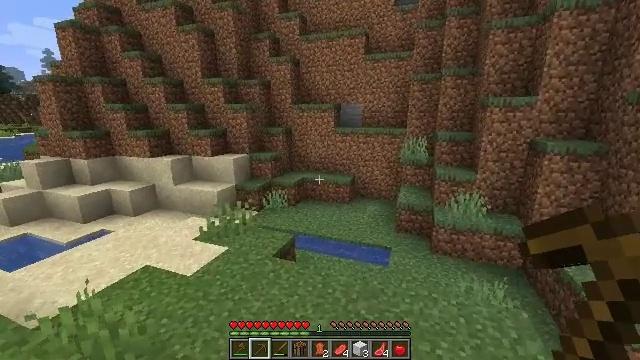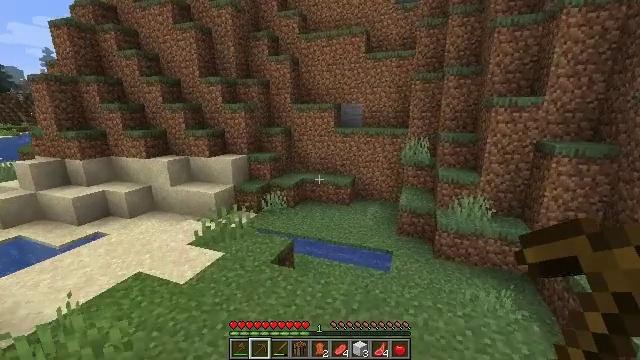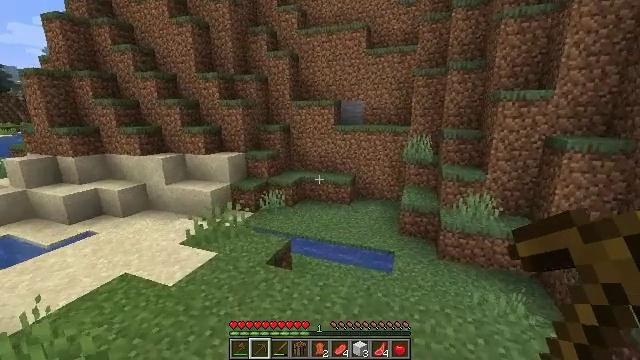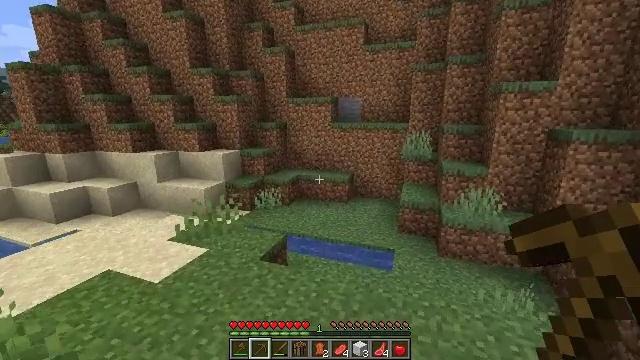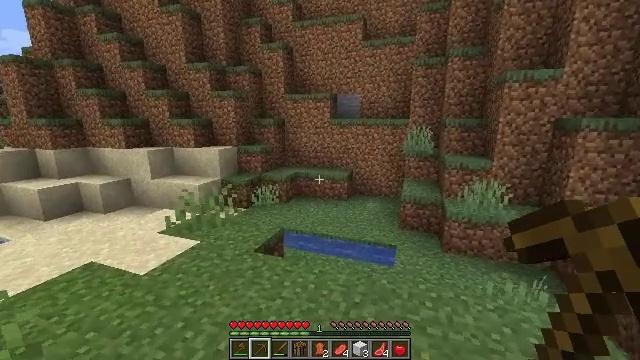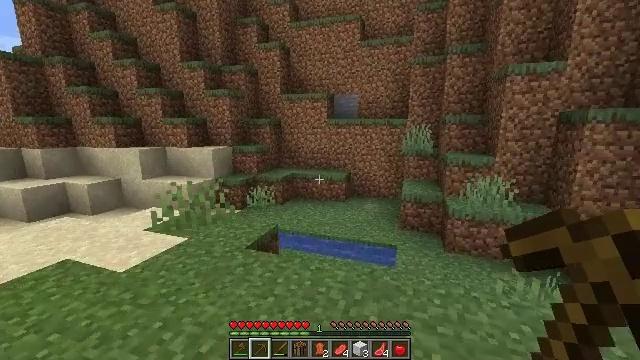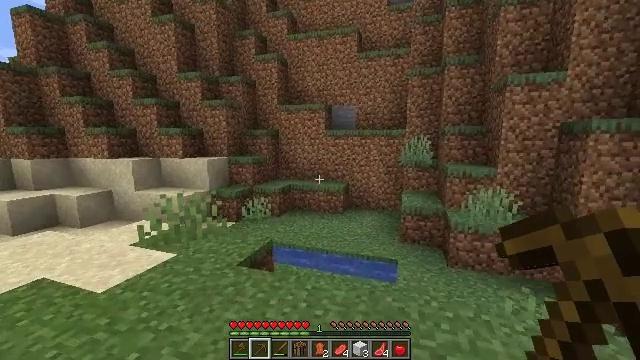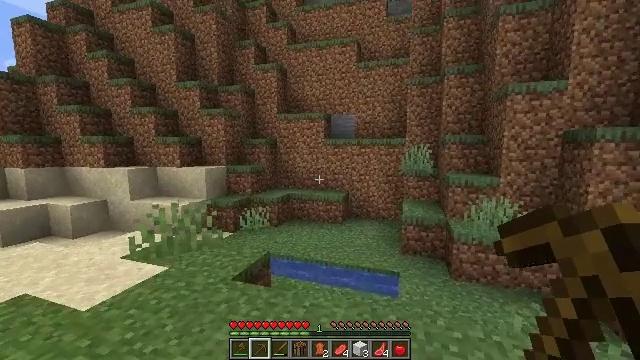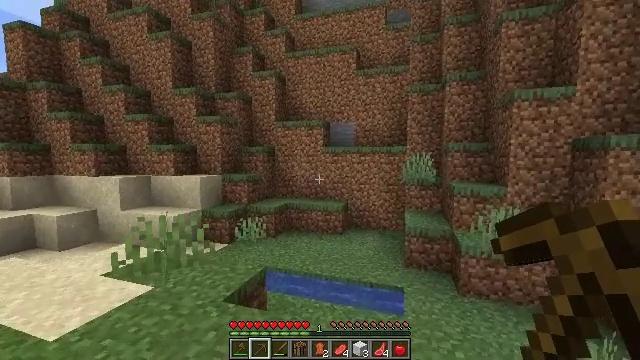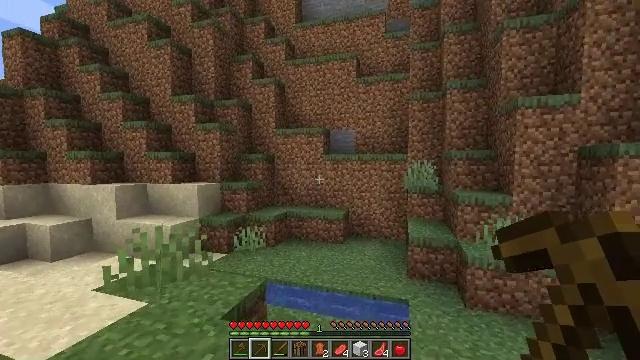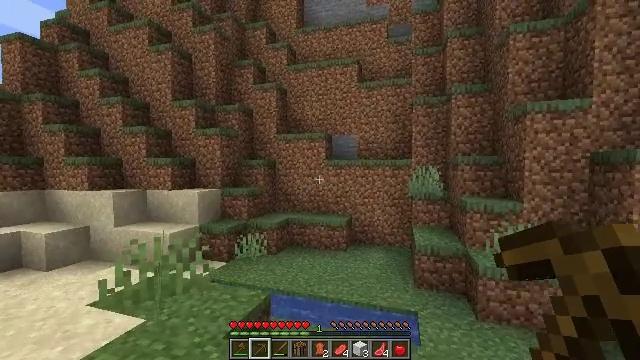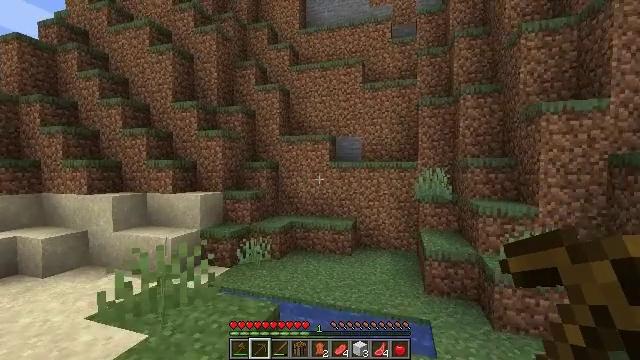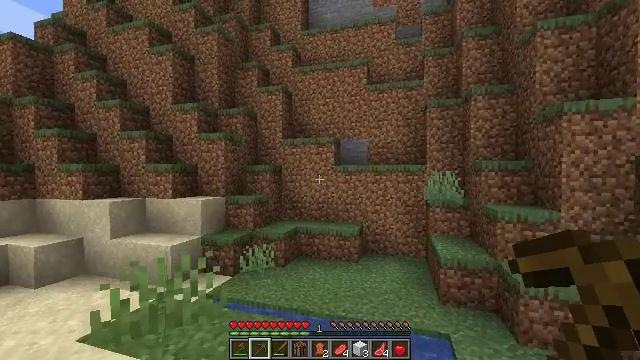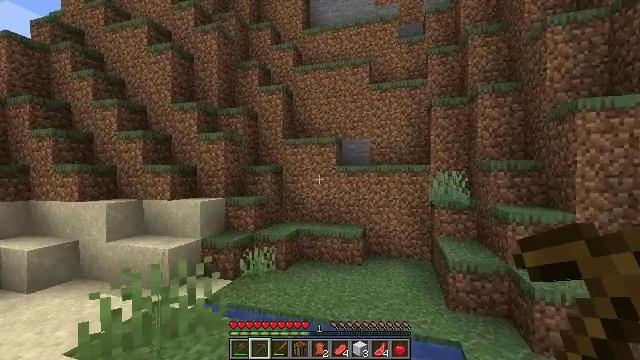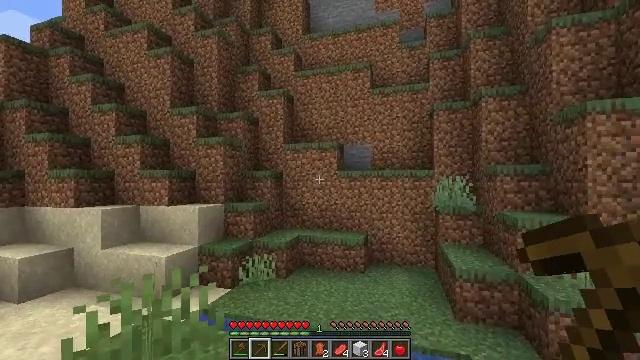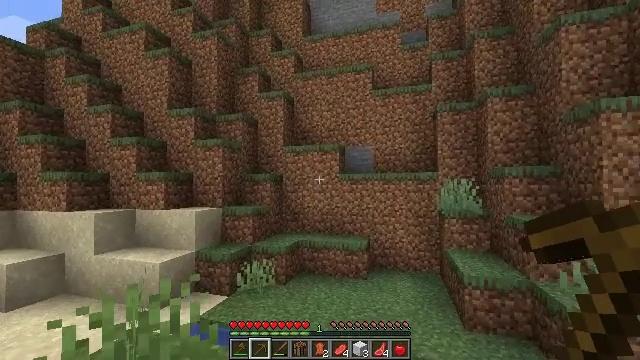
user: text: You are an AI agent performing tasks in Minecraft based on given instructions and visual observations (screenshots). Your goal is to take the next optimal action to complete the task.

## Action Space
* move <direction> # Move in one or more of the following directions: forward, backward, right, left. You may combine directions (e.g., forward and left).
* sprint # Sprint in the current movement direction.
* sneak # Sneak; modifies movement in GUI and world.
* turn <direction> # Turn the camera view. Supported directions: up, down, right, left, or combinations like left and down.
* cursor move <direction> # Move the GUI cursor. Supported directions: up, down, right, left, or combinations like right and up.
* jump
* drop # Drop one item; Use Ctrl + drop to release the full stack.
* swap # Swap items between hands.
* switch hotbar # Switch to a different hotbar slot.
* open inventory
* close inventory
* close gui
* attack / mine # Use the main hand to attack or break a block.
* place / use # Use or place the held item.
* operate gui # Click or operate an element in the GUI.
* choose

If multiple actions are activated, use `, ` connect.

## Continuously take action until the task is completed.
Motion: motion action
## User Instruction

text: Gather grass block for landscaping.
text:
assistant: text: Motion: move forward
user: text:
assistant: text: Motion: move forward
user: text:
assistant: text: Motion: move forward
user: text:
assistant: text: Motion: move forward
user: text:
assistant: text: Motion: move forward, turn up
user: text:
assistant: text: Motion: move forward, turn up
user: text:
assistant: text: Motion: move forward, turn up
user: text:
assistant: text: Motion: move forward and move left, turn up
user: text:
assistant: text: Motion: move forward and move left, turn up
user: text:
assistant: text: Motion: move forward and move left, turn up
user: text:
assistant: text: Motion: move forward and move left
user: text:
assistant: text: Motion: move forward
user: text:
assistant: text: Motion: move forward
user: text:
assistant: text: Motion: move forward, turn up
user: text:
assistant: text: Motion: move forward
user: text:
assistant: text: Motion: move forward
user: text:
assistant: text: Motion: move forward
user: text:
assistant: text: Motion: move forward, turn down
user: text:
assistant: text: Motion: move forward, turn down
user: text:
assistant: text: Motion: move forward
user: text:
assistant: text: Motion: move forward
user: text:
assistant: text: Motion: move forward
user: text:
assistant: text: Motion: move forward
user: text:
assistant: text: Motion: move forward
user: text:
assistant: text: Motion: move forward
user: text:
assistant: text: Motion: move forward
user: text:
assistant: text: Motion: move forward
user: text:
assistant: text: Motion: move forward
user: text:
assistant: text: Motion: move forward
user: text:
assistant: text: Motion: move forward, turn right and up